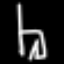
Label: chair